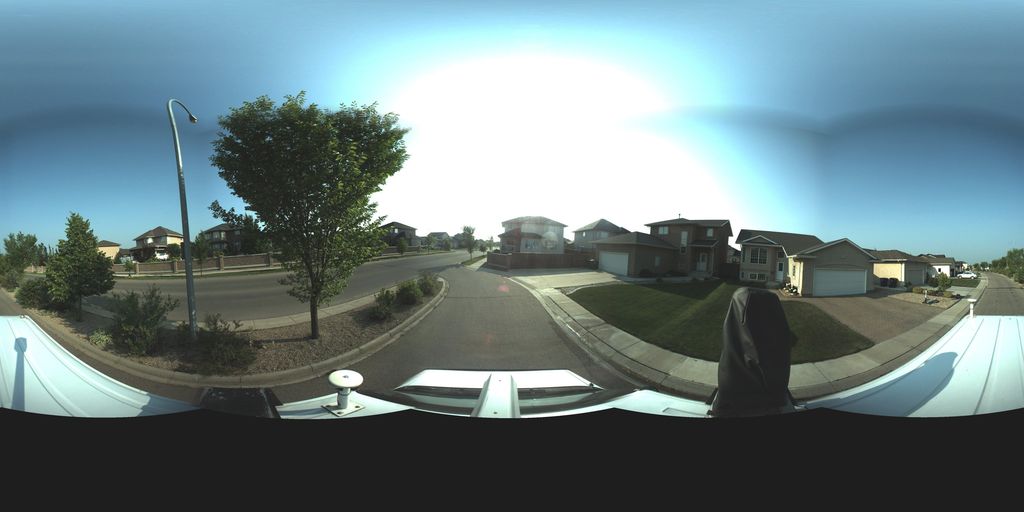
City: saskatoon